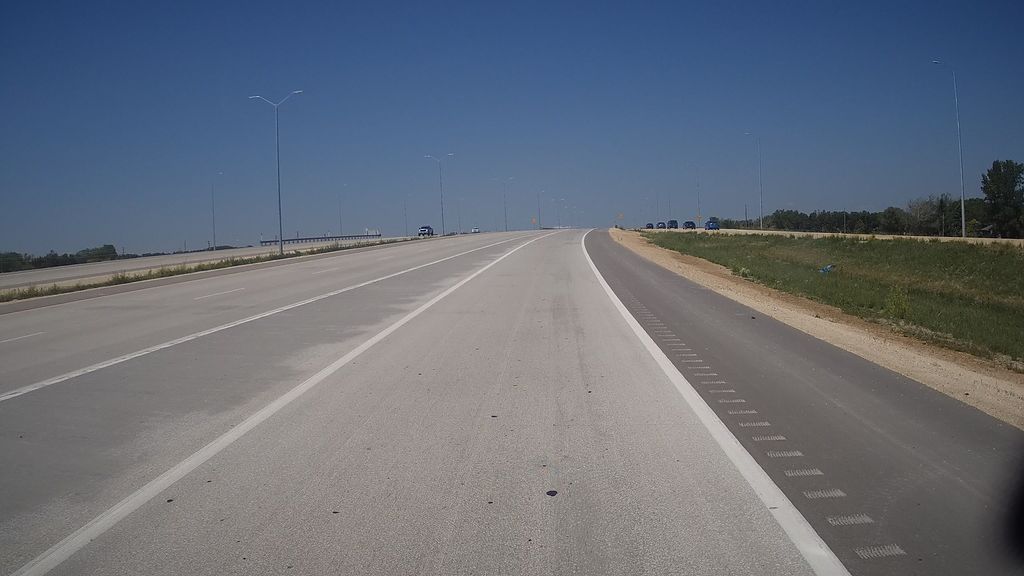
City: winnipeg